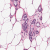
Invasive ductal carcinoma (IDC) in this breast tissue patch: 0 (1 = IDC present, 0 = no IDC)